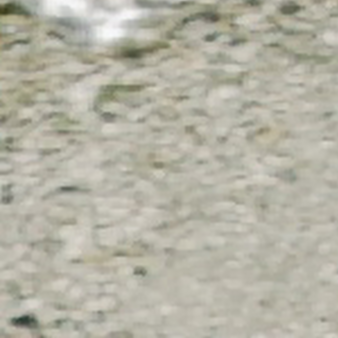
Label: other